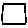
Label: square